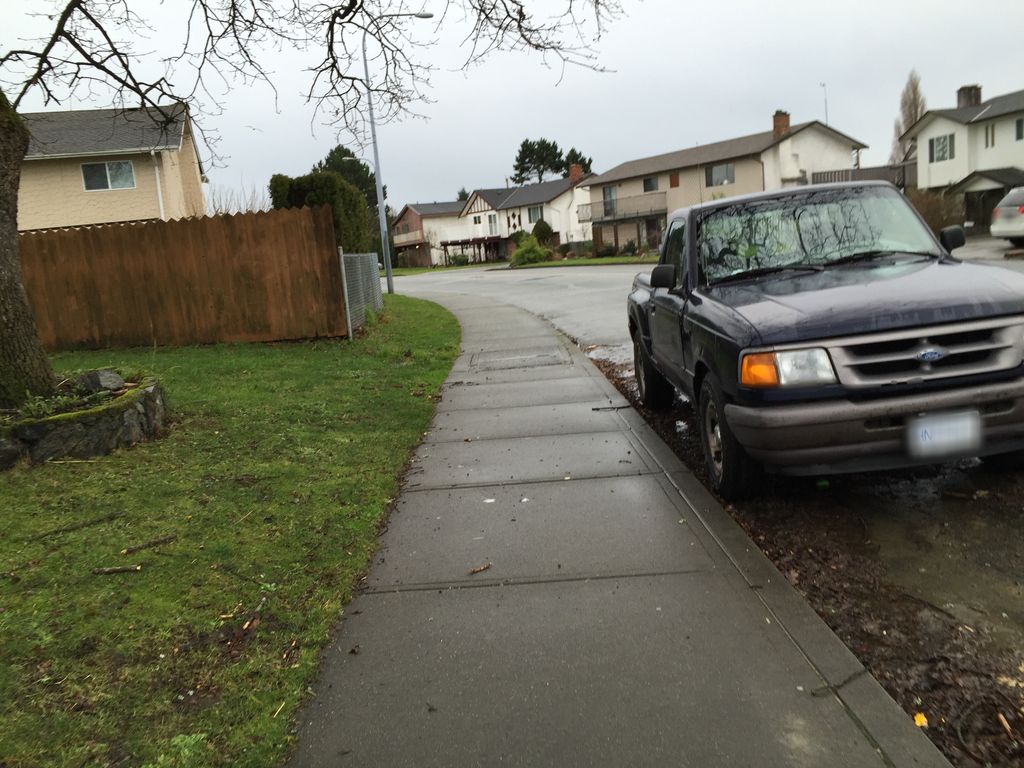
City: victoria